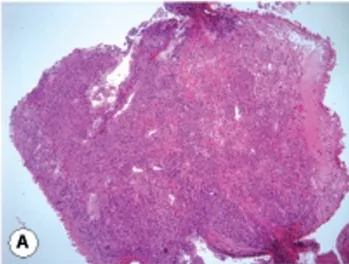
Histological findings of a bronchial biopsy from patient 1.
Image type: pathology (h&e)